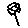
Label: flower